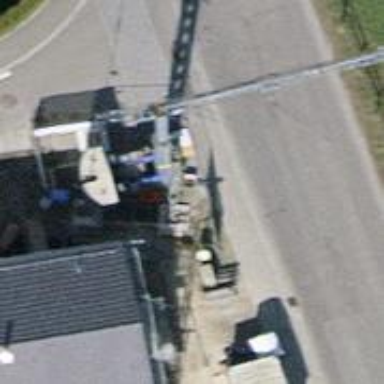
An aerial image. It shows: Cable distribution cabinet for power.